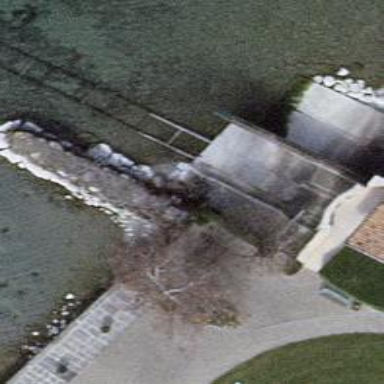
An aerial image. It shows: Breakwater structure.